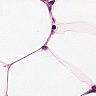
Metastatic tissue present: no